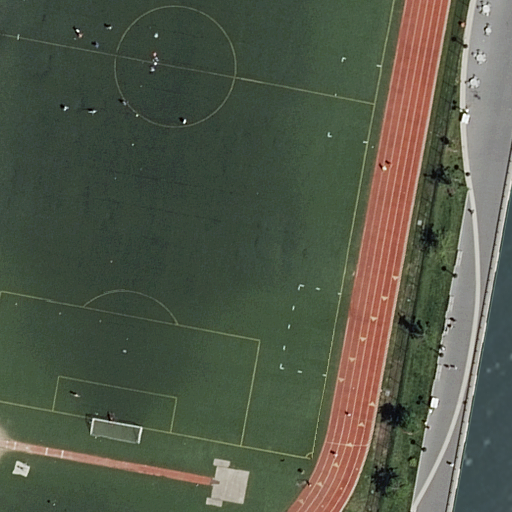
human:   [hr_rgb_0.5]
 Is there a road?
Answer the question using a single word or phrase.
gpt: yes

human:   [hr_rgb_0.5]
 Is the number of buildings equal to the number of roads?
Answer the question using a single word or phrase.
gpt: no

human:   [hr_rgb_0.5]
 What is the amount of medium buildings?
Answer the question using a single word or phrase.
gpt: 0

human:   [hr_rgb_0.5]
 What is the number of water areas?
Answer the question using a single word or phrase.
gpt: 1

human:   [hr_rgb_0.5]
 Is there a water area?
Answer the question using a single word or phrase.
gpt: yes

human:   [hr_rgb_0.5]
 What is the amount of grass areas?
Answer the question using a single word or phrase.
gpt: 2

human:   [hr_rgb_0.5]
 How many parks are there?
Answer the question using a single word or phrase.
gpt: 1

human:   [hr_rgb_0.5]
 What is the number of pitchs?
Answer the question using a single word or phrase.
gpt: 2

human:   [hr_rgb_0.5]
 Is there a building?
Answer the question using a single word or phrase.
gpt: no

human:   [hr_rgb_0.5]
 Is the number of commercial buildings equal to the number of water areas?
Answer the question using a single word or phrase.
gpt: no

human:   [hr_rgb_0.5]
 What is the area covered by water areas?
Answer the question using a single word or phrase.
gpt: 460m2

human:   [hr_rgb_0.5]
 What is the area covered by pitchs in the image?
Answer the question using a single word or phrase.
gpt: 166m2

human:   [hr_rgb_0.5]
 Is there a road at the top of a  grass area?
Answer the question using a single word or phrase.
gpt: no

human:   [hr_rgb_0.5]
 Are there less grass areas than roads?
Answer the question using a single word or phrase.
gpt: no

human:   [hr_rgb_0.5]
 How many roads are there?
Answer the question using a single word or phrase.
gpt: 1

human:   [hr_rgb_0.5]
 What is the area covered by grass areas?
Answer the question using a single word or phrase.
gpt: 274m2

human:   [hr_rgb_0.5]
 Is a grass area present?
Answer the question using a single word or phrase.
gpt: yes

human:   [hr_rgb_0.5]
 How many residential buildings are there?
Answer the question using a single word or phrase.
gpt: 0

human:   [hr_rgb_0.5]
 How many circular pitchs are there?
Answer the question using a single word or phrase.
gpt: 0

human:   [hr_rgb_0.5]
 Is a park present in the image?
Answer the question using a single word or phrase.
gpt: yes

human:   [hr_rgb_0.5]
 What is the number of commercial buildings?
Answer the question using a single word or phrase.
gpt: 0

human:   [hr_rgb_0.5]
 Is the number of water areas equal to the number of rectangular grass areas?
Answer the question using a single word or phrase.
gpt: no

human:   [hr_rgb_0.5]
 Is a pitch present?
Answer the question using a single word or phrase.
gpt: yes

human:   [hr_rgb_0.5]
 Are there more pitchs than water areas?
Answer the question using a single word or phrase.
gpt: yes

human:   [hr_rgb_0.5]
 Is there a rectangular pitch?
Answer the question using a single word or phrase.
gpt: yes

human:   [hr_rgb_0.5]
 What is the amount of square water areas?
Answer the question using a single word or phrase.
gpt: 0

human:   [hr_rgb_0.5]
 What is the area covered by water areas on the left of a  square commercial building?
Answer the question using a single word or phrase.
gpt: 0m2

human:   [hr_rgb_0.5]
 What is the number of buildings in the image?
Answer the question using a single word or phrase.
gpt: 0

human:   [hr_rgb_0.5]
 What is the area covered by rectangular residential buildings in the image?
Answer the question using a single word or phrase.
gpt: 0m2

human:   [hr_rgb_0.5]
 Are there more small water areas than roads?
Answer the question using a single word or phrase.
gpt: no

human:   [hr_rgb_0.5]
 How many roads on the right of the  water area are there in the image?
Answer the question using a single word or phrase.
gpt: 0

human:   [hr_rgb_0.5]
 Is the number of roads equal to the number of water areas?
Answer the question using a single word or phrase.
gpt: yes

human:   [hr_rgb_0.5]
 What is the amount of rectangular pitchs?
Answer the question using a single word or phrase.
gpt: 1

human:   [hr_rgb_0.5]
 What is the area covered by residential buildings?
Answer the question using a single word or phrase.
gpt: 0m2

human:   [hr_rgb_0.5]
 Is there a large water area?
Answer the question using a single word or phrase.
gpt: no

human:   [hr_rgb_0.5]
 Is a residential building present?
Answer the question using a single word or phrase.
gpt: no

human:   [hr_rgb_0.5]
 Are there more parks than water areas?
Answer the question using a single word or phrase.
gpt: no

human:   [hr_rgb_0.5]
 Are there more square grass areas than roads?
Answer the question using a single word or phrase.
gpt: no

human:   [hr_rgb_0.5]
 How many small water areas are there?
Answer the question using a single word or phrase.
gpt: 0

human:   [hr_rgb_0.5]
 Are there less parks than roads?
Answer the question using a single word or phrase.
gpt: no

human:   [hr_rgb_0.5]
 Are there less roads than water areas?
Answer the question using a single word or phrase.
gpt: no

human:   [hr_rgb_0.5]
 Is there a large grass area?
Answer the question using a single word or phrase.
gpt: no

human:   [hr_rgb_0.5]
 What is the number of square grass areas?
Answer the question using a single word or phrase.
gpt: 0

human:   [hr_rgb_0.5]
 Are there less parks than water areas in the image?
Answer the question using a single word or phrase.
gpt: no

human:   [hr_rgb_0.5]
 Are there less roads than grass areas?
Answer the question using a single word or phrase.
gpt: yes

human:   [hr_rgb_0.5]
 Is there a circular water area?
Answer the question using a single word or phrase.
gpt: no

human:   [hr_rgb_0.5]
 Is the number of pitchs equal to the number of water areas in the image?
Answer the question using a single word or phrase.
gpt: no

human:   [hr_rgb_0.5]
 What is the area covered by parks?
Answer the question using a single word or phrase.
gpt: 6473m2

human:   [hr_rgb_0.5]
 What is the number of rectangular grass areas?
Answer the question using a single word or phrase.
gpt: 2

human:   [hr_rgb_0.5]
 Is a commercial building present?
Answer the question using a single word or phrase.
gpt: no

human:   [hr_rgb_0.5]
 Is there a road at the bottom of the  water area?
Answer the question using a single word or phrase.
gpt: no

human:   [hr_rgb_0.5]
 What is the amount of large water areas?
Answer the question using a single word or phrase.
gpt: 0

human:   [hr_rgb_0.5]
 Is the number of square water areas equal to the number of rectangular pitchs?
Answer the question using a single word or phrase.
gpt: no

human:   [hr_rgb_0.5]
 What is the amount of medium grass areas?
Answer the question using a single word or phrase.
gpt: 2

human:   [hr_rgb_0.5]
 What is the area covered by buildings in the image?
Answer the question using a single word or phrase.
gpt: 0m2

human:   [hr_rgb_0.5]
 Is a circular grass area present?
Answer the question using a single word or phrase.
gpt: no

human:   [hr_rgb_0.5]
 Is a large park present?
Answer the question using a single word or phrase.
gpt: yes

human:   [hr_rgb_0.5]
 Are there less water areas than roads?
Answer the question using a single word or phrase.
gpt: no

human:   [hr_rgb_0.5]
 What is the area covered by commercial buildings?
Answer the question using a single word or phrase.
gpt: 0m2

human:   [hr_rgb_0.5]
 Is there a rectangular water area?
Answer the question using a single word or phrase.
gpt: yes

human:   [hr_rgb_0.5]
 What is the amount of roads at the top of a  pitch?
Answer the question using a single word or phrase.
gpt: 0

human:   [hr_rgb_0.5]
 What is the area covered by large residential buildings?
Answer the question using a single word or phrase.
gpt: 0m2

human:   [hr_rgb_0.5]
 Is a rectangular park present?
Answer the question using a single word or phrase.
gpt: yes

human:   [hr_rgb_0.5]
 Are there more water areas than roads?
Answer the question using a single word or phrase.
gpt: no